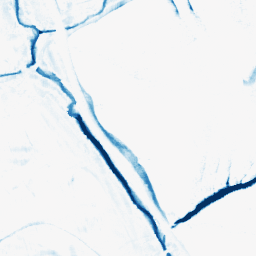
Category: morphological
Decomposition family: morphological_rect
Decomposition parameters: operation: closing
width: 10
height: 10
Upsampling method: quintic
Upsampling parameters: scale: 2
Upsampling scale: 2